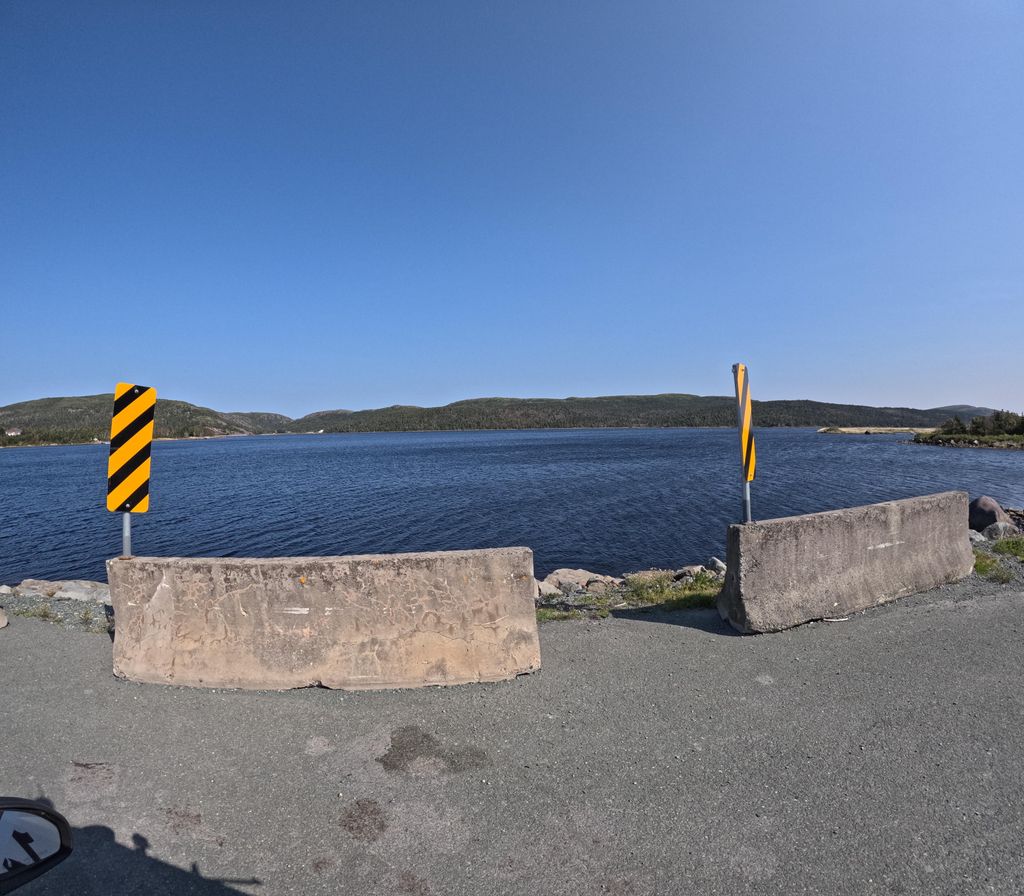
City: st_johns